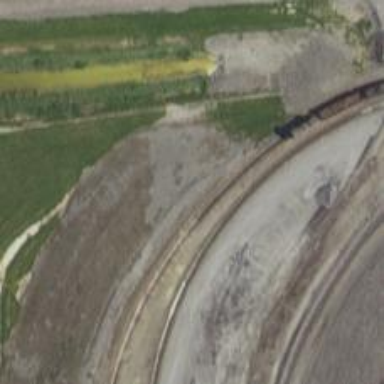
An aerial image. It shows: Railway spur service.